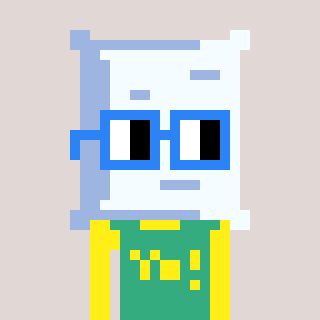
a pixel art character with square blue glasses, a pillow-shaped head and a teal-colored body on a warm background